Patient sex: M
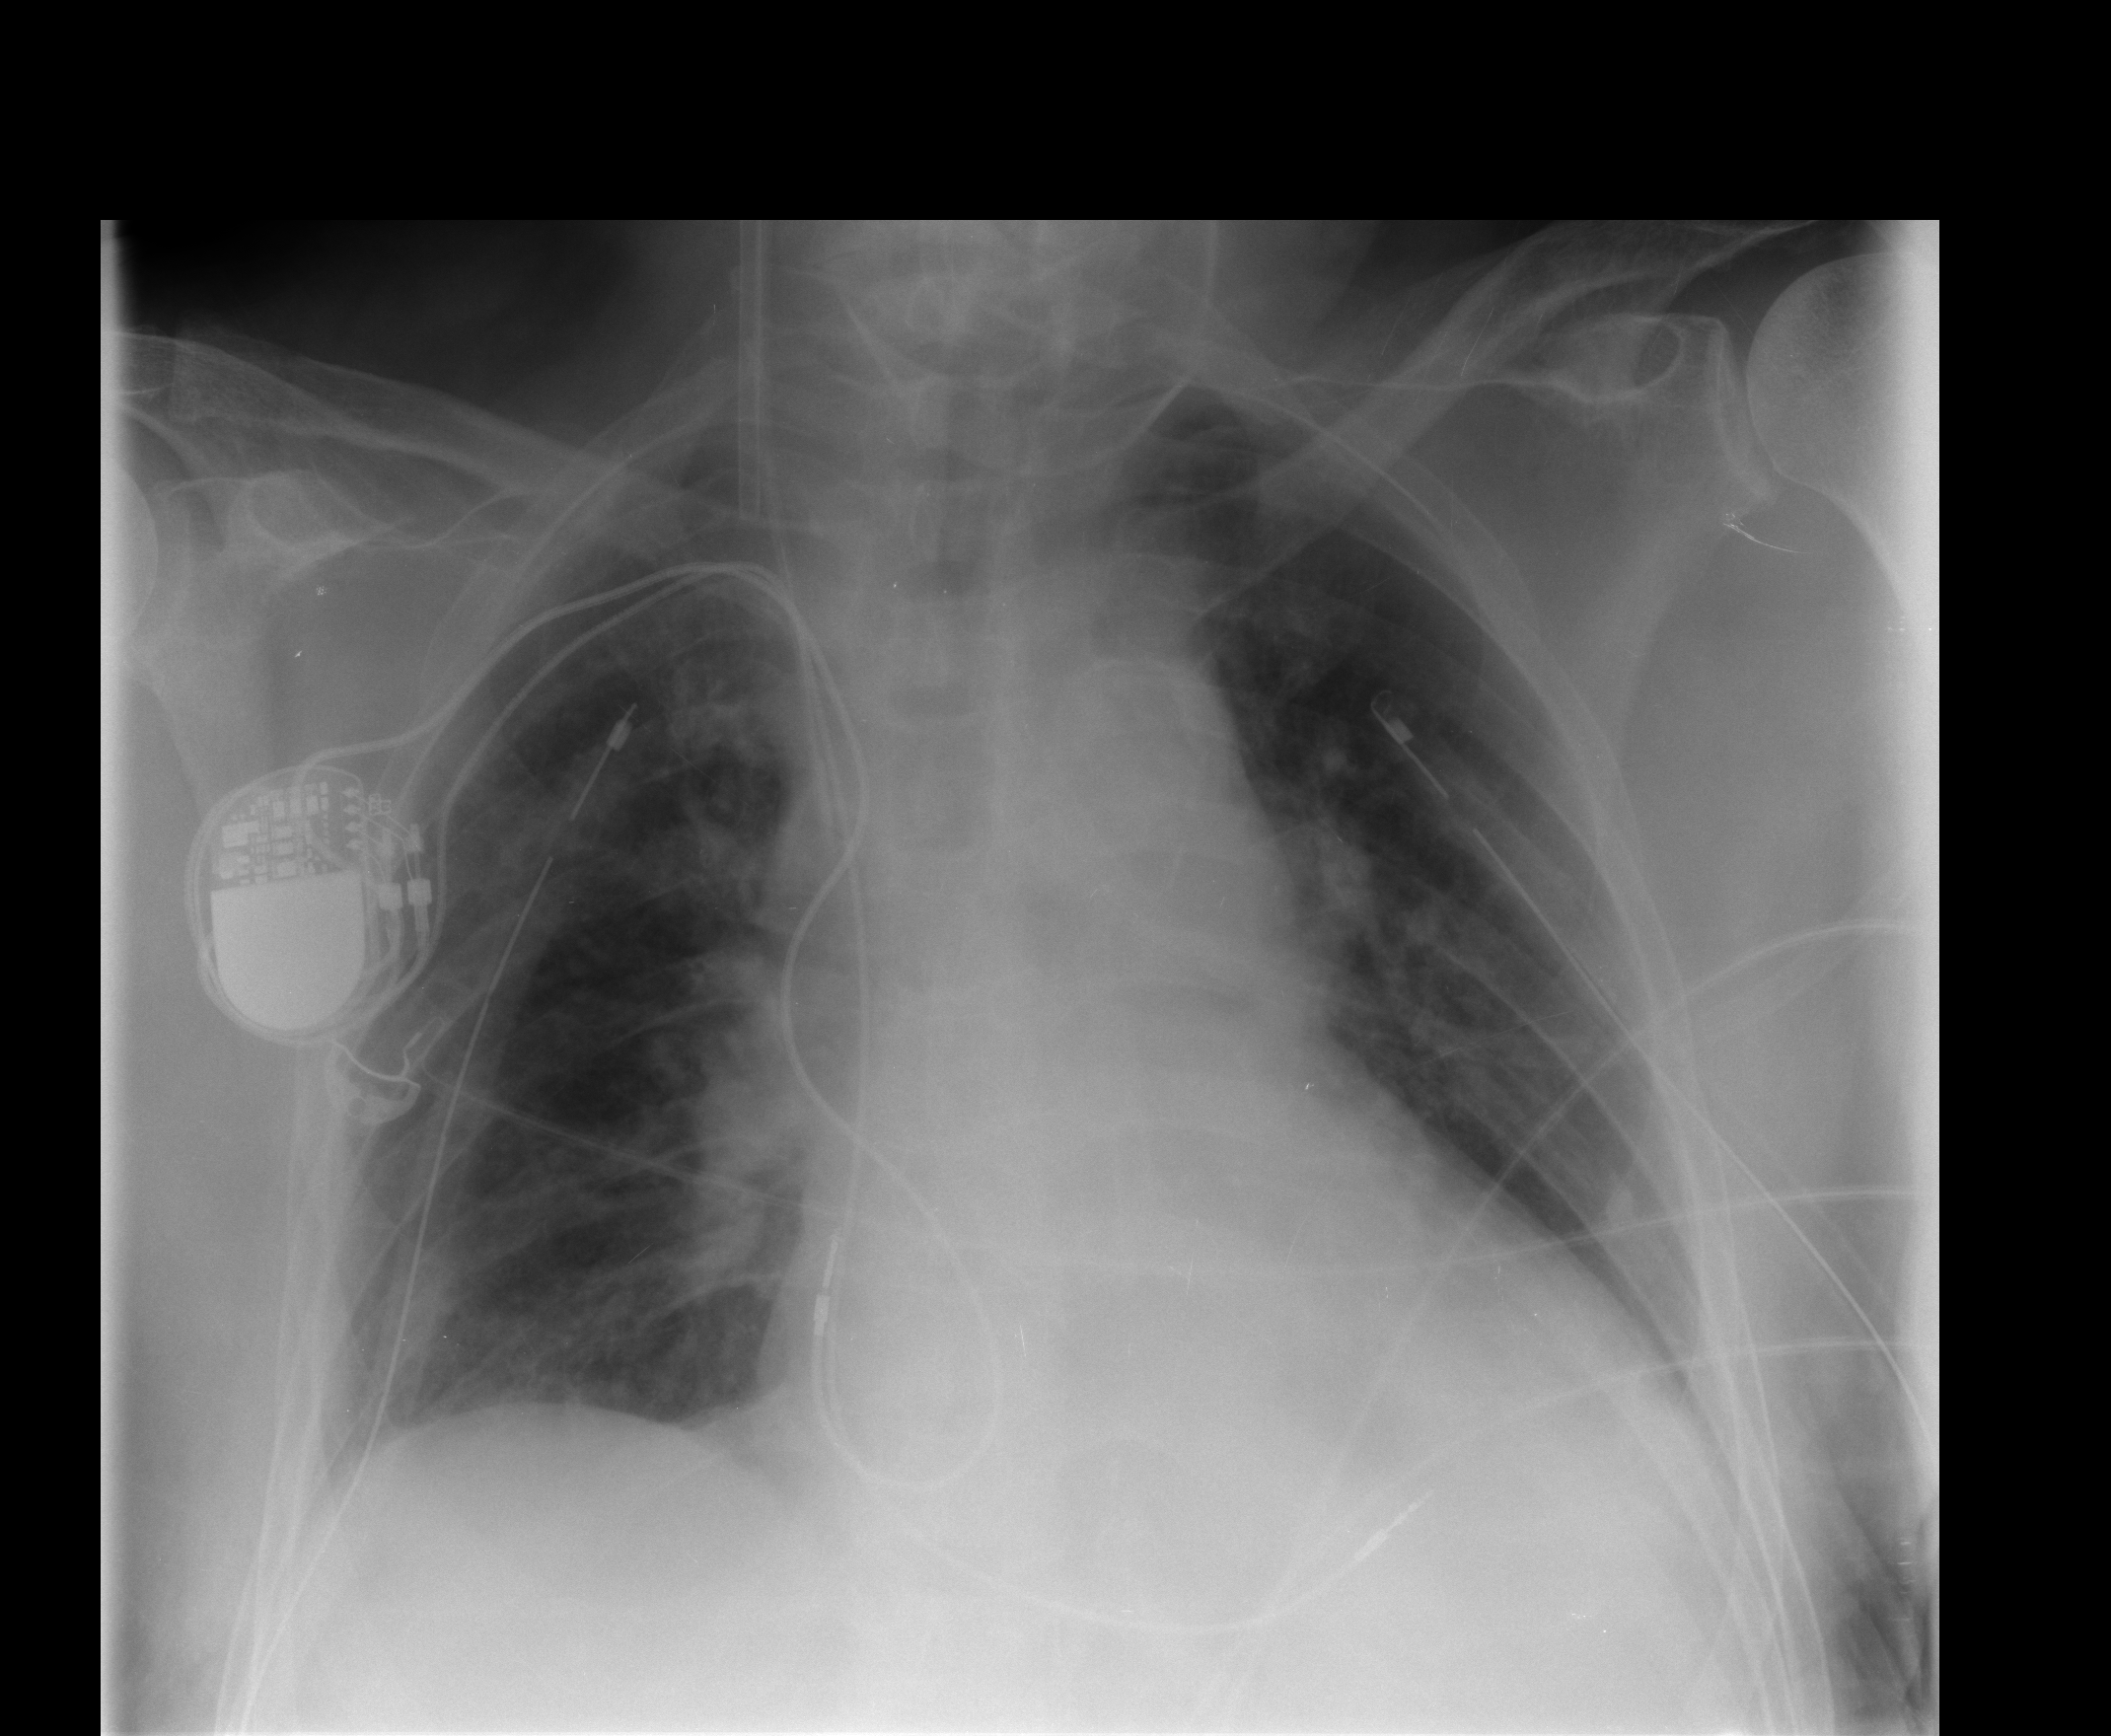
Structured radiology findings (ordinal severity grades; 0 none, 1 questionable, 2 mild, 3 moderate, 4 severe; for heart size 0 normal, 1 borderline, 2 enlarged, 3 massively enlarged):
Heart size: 2
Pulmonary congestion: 2
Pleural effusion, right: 0
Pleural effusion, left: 0
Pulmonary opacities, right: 0
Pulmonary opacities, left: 0
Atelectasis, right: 1
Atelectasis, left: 1